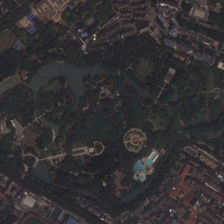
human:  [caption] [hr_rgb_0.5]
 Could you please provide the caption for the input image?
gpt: many building are around a park with many green trees and a pond .

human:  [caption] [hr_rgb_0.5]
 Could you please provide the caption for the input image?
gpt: many building are around a park with many green trees and a pond .

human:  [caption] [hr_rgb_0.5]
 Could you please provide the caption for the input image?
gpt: many building are around a park with many green trees and a pond .

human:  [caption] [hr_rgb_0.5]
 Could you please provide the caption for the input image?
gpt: many building are around a park with many green trees and a pond .

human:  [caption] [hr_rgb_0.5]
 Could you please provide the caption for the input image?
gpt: many building are around a park with many green trees and a pond .